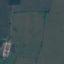
Land use / land cover: Pasture